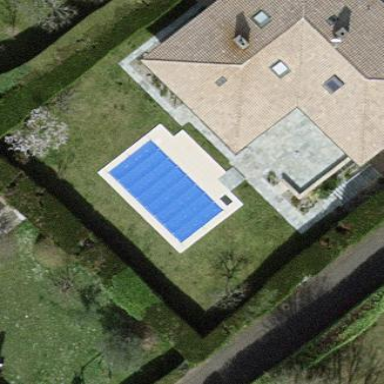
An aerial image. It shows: Swimming pool located in leisure land.